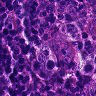
Metastatic tissue present: yes